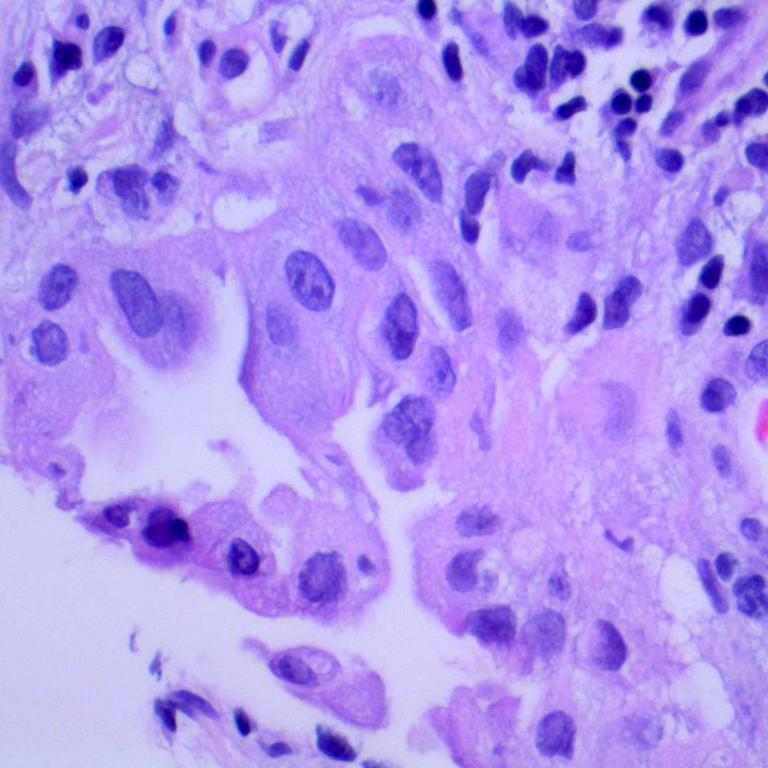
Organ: lung
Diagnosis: adenocarcinomas